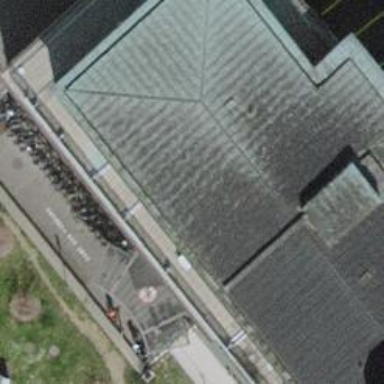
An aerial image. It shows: Hospital building.